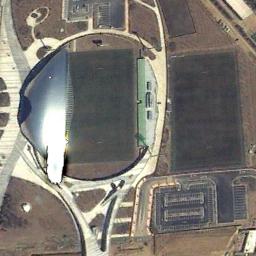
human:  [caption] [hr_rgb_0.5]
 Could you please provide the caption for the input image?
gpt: Next to the circular stadium are bare and concrete grounds .

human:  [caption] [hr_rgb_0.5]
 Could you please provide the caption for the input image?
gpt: This stadium is a baseball field .

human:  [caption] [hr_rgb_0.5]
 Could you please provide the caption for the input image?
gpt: The stadium is on the bare land .

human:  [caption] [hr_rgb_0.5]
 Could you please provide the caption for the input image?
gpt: The parking lot is next to the stadium .

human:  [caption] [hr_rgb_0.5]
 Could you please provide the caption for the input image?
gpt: There are some brown bare land beside the stadium .